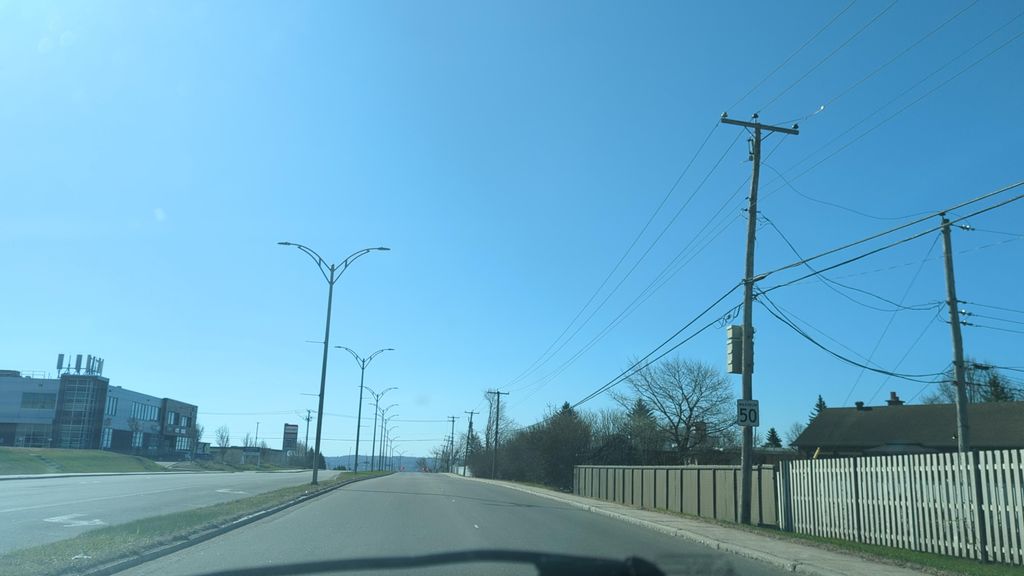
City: quebec_city